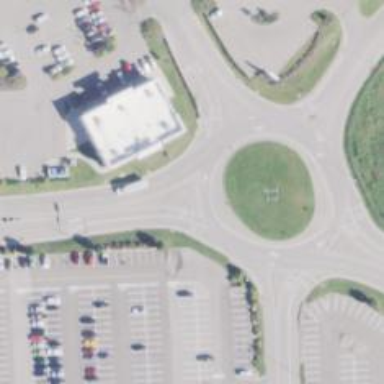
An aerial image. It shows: Roundabout at tertiary road junction.